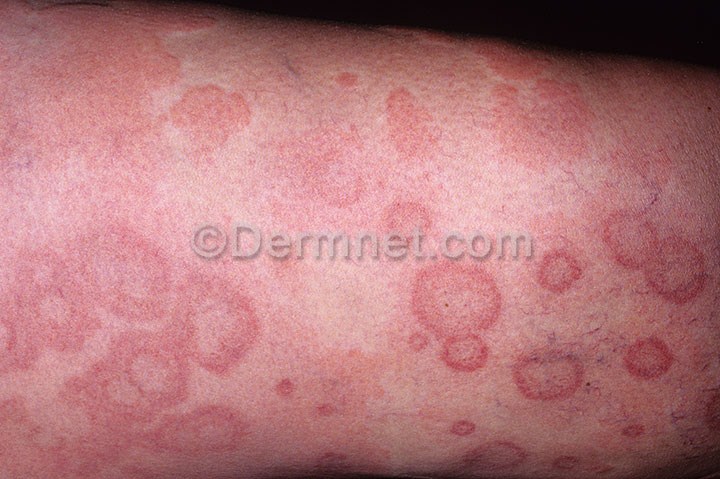
Disease: Urticaria Hives